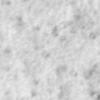
Label: no_change